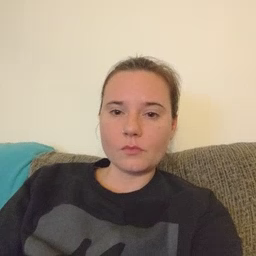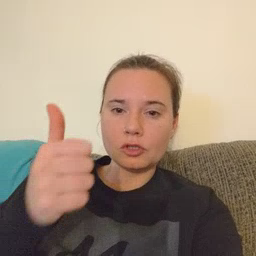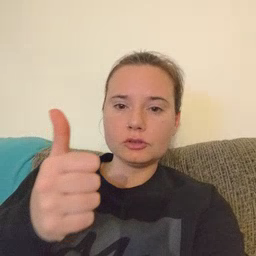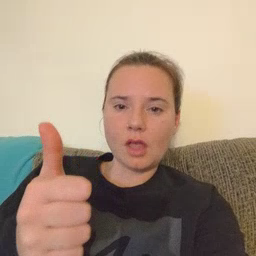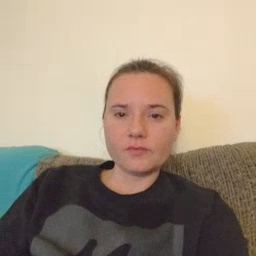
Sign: yourself